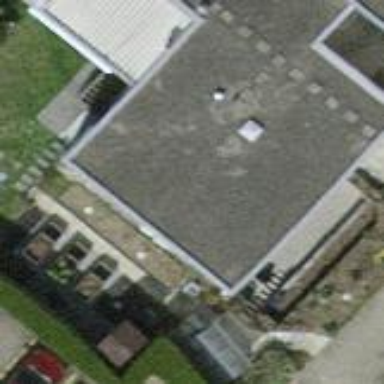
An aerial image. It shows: Terrace building.